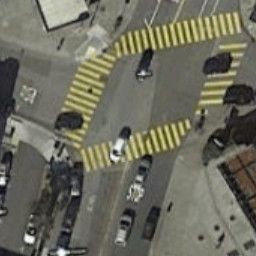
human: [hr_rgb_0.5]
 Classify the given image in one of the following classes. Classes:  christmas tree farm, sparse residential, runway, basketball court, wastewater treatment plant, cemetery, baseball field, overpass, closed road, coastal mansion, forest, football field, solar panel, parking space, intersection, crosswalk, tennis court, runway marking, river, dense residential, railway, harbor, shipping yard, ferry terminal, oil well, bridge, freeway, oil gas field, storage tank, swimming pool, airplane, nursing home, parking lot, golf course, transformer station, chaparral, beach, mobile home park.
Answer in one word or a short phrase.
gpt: crosswalk